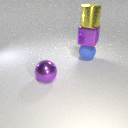
large yellow metal cylinder above large purple metal cube